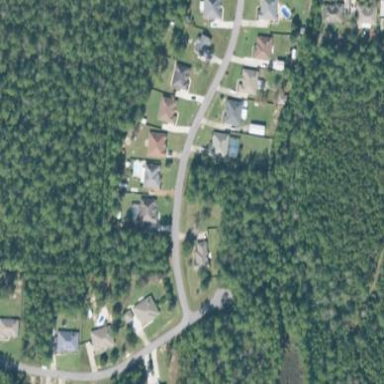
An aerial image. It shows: Residential area consisting of single-family homes.